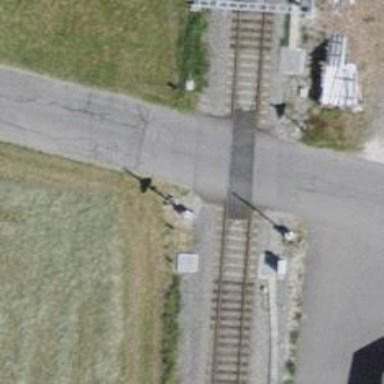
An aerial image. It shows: Railway level crossing.